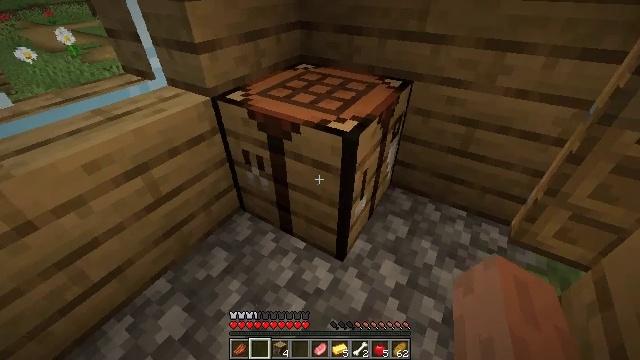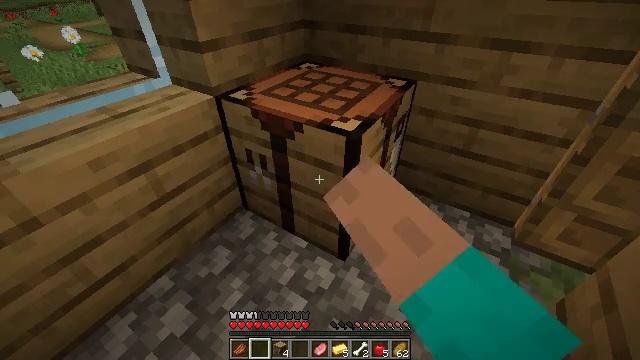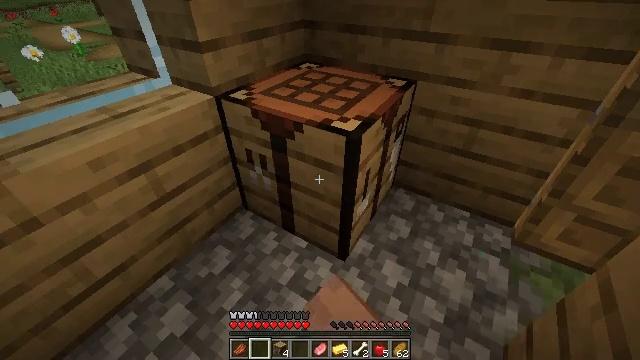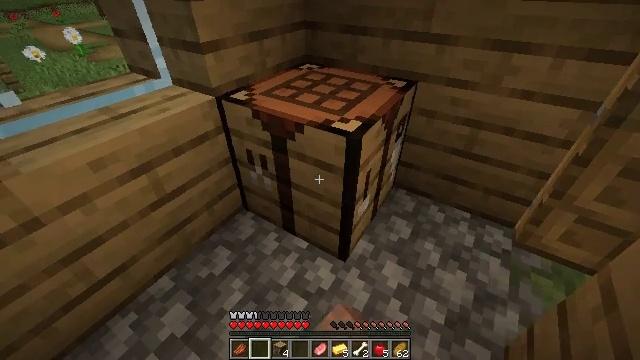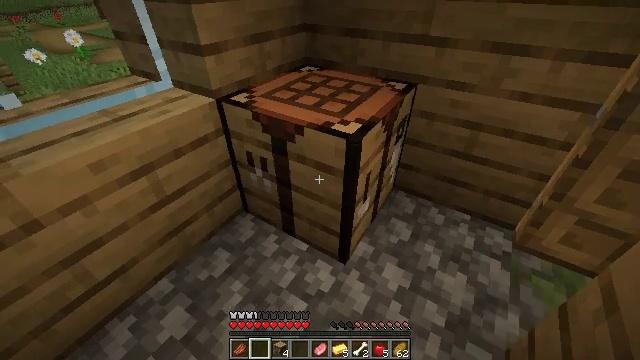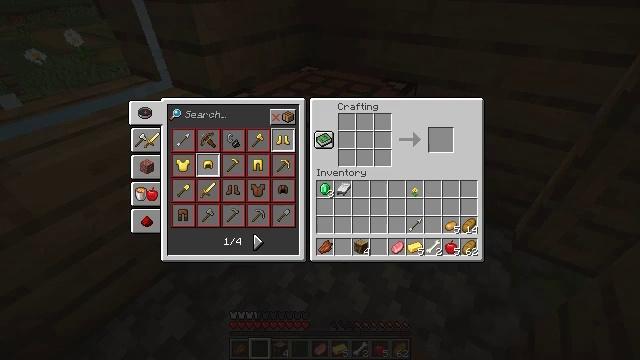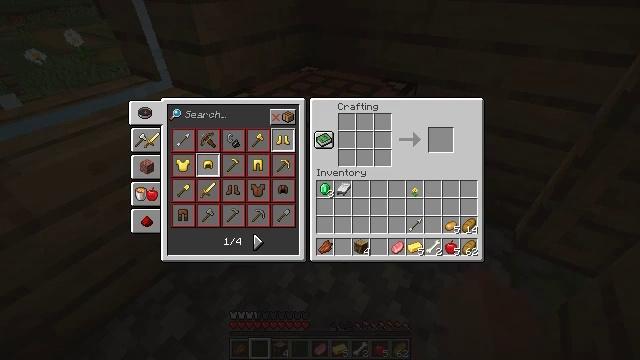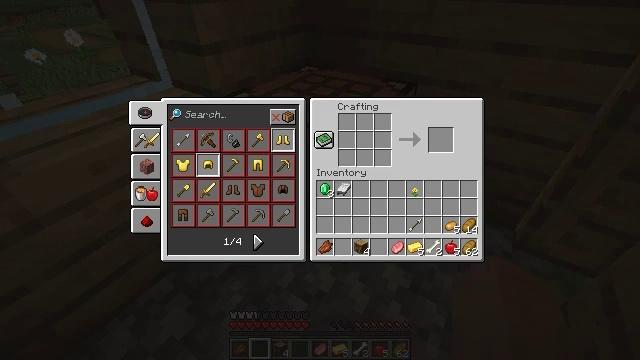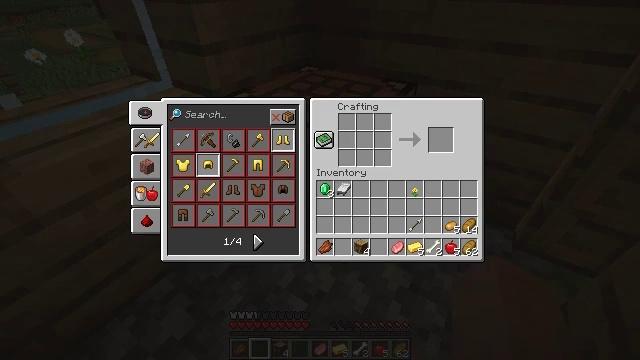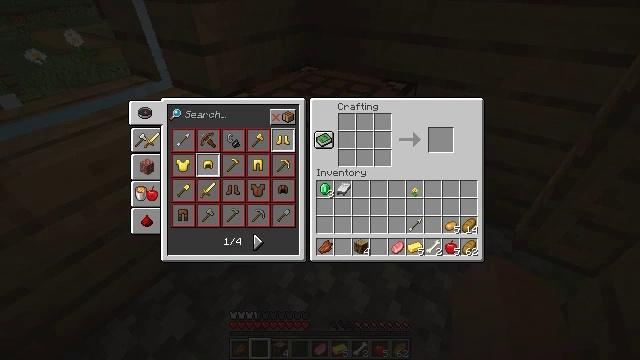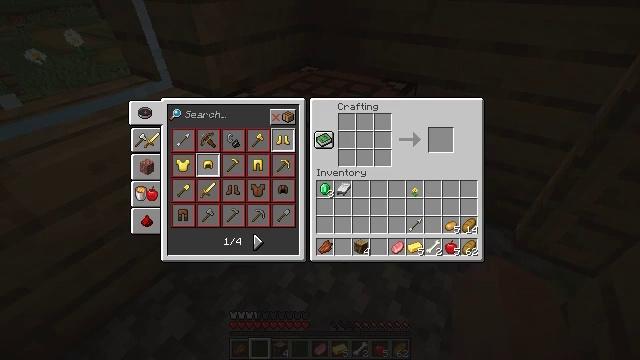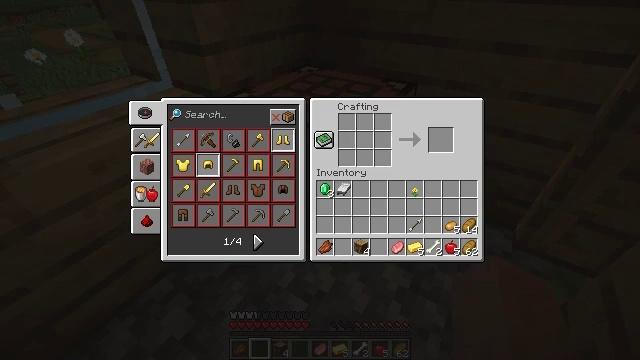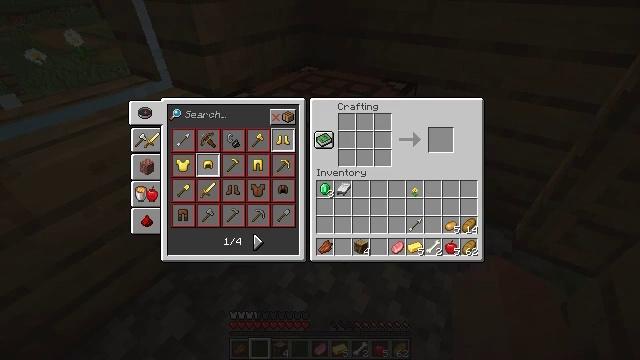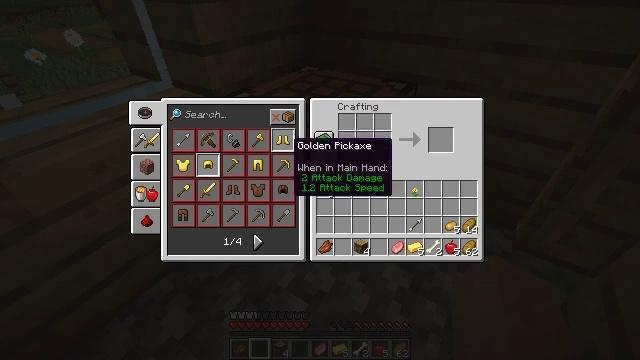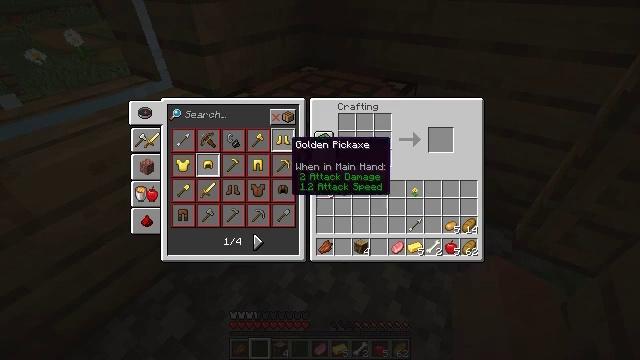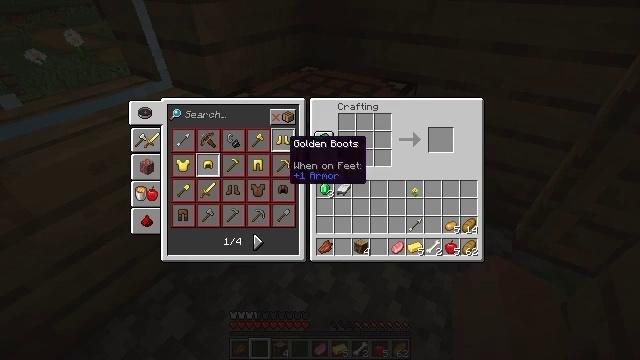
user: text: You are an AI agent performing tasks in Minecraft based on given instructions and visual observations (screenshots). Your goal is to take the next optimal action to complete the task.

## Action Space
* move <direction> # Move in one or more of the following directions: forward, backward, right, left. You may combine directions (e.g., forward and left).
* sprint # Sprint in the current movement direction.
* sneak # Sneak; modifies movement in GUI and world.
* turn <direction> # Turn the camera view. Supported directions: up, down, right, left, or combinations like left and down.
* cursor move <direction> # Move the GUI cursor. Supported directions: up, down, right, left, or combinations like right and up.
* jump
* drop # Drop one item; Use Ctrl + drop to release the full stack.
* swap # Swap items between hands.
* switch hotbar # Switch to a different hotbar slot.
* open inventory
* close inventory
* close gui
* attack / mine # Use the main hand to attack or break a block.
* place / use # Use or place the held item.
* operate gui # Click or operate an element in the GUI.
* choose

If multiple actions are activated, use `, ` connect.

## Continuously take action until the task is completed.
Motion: motion action
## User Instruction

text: Get golden boots from the crafting table.
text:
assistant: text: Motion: use / place
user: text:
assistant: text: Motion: use / place
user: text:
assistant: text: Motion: no_op
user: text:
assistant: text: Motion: no_op
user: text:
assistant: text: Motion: cursor move up
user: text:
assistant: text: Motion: cursor move down
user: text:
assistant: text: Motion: no_op
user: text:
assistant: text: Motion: no_op
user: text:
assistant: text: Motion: no_op
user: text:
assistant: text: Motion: no_op
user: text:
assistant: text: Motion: cursor move left
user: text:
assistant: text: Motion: cursor move left
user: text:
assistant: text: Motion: cursor move left
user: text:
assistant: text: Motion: no_op
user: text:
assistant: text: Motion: no_op
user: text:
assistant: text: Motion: no_op
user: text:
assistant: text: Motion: no_op
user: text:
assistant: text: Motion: no_op
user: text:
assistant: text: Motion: no_op
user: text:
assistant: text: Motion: cursor move left and down
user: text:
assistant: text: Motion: no_op
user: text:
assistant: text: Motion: no_op
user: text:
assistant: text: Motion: cursor move right
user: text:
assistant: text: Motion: cursor move right
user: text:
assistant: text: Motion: no_op
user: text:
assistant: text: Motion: no_op
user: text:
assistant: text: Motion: no_op
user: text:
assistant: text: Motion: no_op
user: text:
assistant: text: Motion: operate gui
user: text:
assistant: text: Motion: operate gui